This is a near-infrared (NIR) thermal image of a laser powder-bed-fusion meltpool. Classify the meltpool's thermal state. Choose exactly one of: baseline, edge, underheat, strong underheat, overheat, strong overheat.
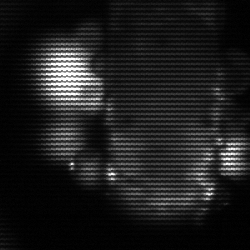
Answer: strong underheat